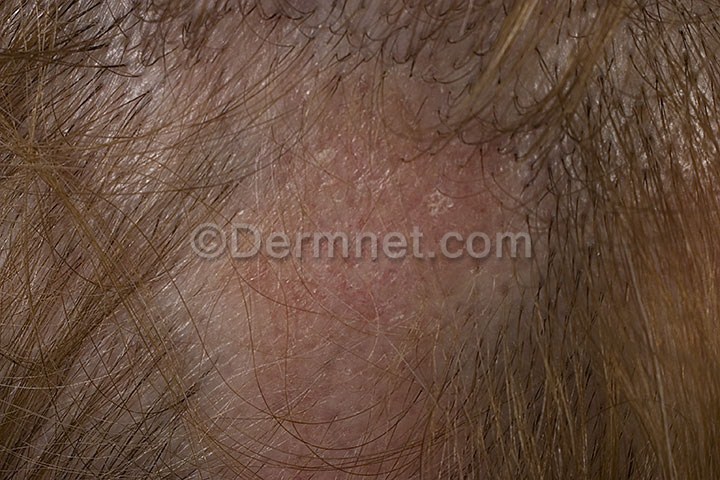
Disease: Lupus and other Connective Tissue diseases